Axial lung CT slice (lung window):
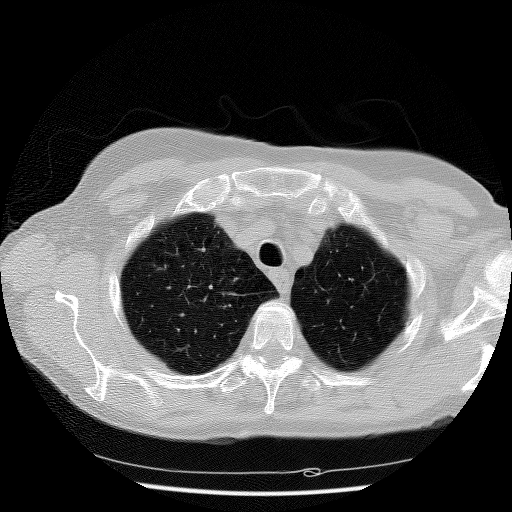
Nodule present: no